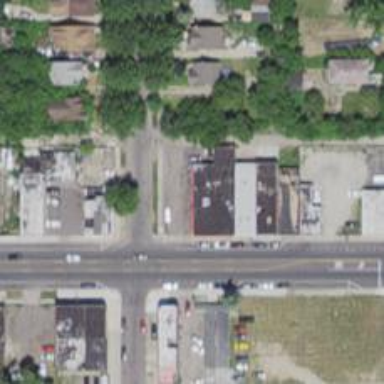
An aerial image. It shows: Alleyway designated as service road.